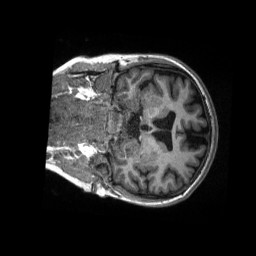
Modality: T1w
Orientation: coronal
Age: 21
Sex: female
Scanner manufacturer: siemens
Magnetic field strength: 3 T
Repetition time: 2.3 s
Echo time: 0.00288 s